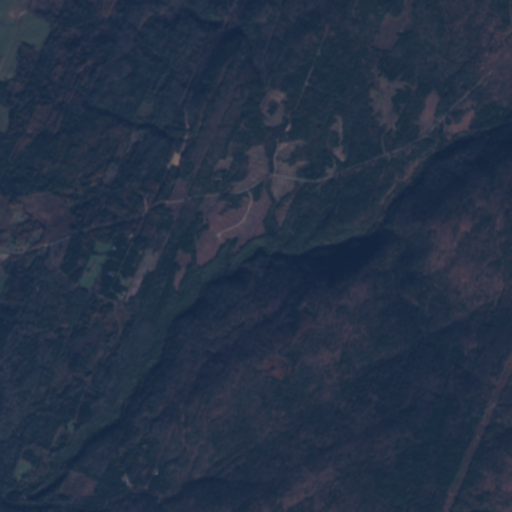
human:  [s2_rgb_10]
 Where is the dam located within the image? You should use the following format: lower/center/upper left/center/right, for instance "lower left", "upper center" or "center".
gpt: The dam is located in the lower left of the image.
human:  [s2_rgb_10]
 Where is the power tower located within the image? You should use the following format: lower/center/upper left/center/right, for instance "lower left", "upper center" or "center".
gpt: The power tower is located in the lower right of the image.
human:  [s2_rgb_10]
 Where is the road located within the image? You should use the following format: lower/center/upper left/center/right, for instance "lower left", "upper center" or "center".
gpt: There is no road in the image.